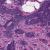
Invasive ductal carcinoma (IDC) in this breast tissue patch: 0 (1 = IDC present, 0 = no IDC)